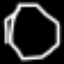
Label: octagon